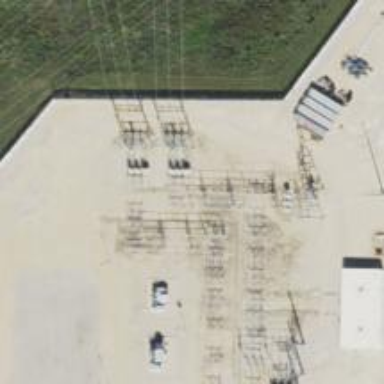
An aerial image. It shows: Switch for power supply.